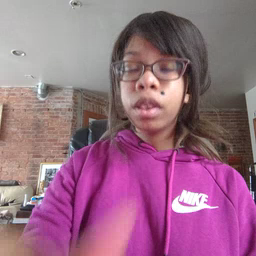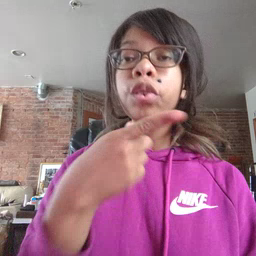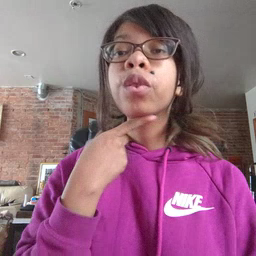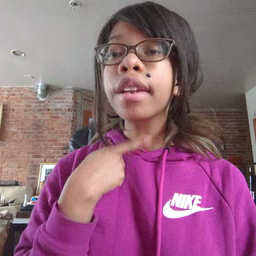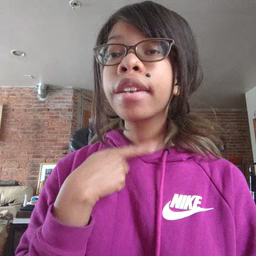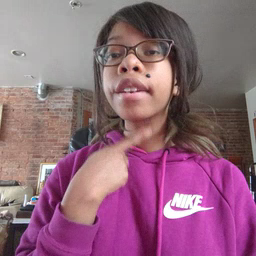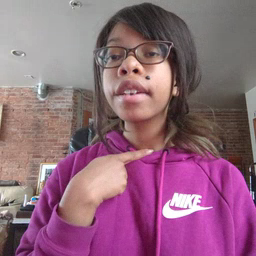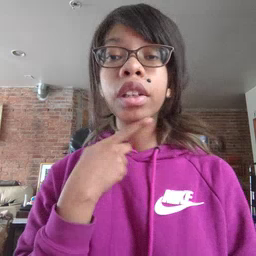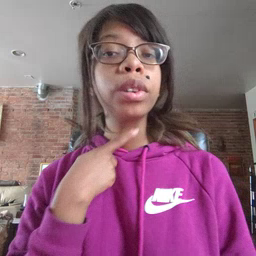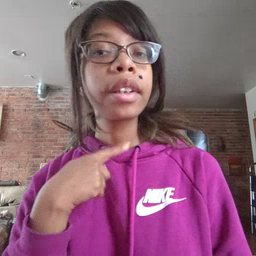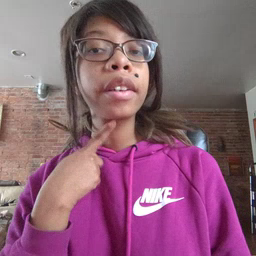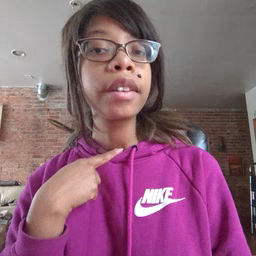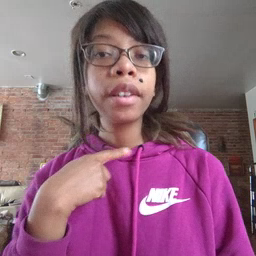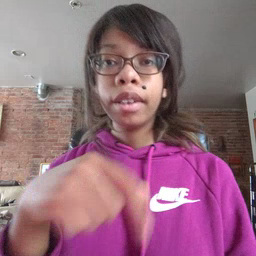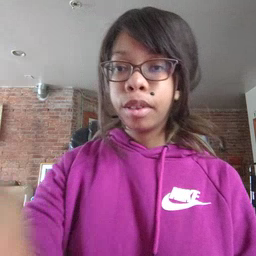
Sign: thirsty